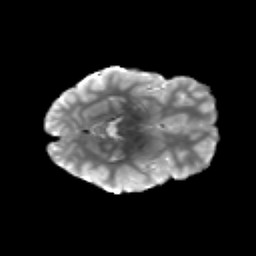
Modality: T2w
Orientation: axial
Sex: female
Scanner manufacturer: siemens
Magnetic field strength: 3 T
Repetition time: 5 s
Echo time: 0.071 s